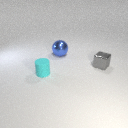
small gray metal cube in front of large blue metal sphere